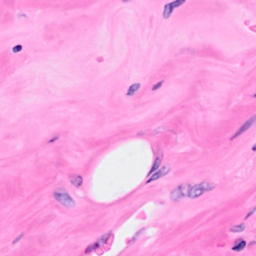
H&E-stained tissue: Breast